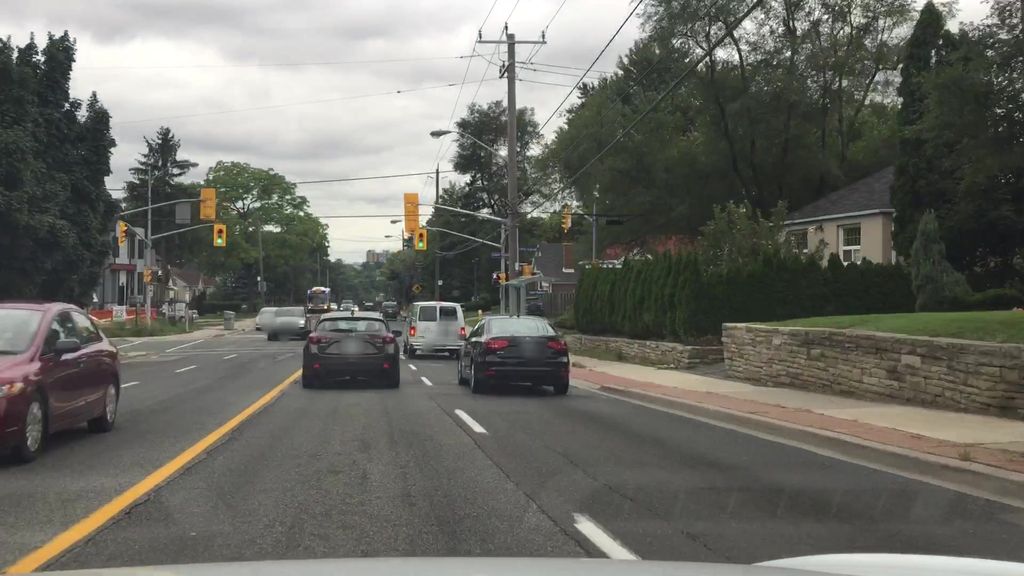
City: toronto